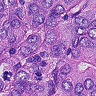
Metastatic tissue present: yes